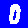
Digit: 0